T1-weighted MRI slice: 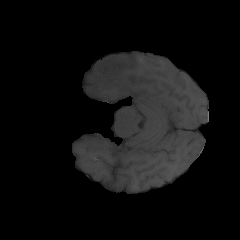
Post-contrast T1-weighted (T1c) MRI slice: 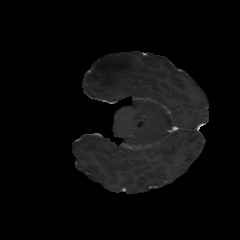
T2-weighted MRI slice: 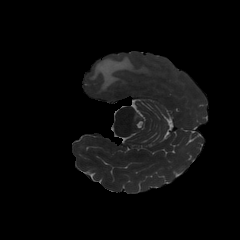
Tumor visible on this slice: yes